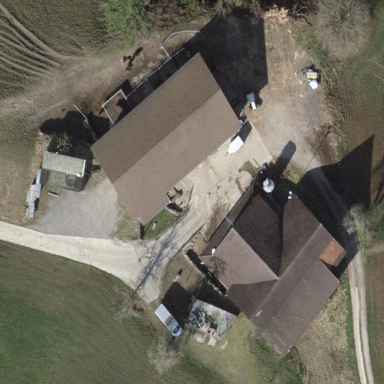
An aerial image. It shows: Farmyard area.